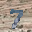
Label: 7